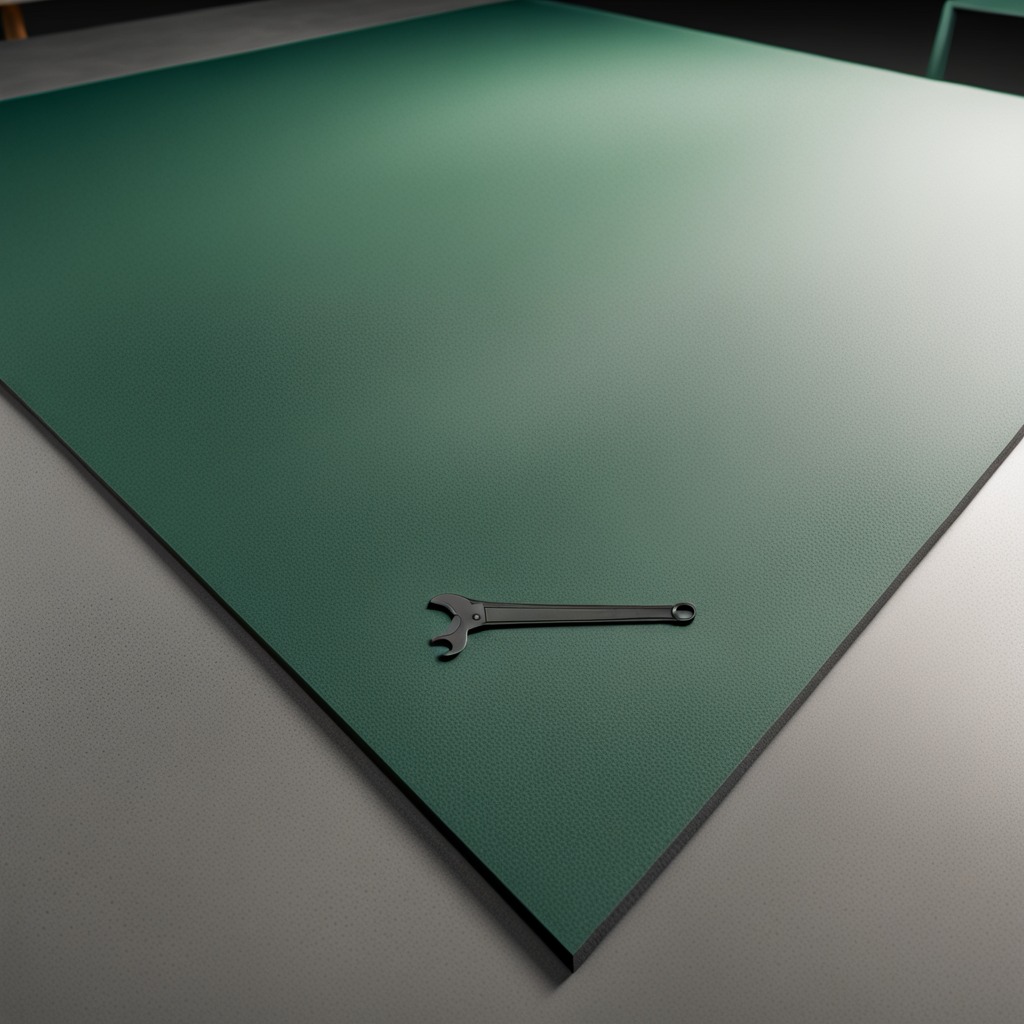
An wrench is lying on the clean granite tabletop covered with a green rubber mat inside a workshop under bright overhead lighting crisp shadows high clarity worn but beneath the mat.